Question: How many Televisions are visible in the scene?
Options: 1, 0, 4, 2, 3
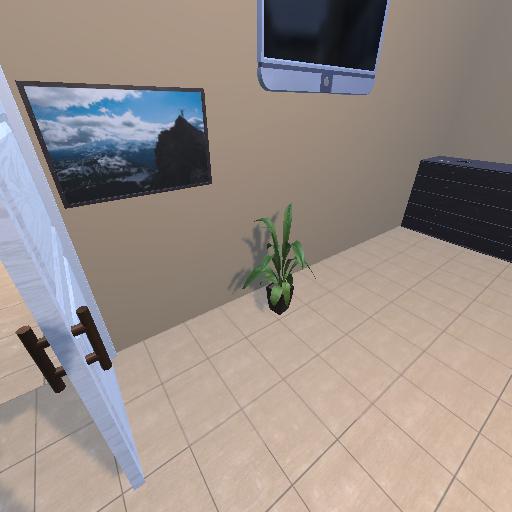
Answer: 1